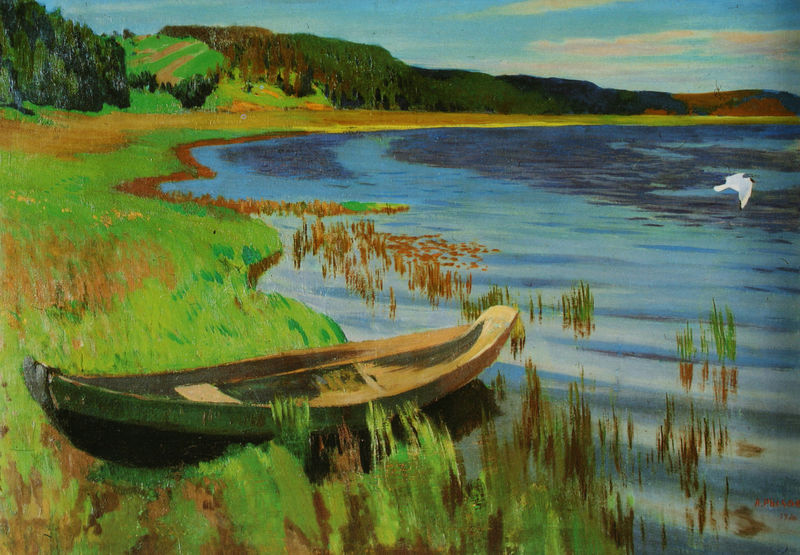
Titel: Bewegtes Wasser
Künstler: Arkadij Rylow
Standort: Moskau
Institution: Tretjakow-Galerie
Schlagwörter: baum, berg, blau, gemälde, himmel, meer, vogel, wasser, weiß, wolken, bäume, gelb, grün, impressionismus, landschaft, see, teich, ufer, braun, holz, kreide, pastell, gras, rasen, weg, wiese, wolke, flächig, malerei, alt, taube, öl, gräser, horizont, hügel, natur, schilf, spiegelung, brücke, gewässer, sonne, sträucher, wege, schön, wald, boot, fliegen, kahn, weiher, ruhig, schiff, sommer, strand, welle, wellen, ruhe, moderne, berge, farben, hang, modern, farbe, idylle, stille, möwe, dunkelblau, holzboot, ruderboot, stimmung, anlegen, bucht, idyll, möve, leinwand, macke, sumpf, hügeö, fröhlich, grü, münter, nachen, gondel, schwalbe, modersohn, blue, kajak, green, a, 1910, 19. jh, kreide-farbe, forest, malerei 19. jahrhundert, himmel sonne, lawn, whater, forrest